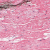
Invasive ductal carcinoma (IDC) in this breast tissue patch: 0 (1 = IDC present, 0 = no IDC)